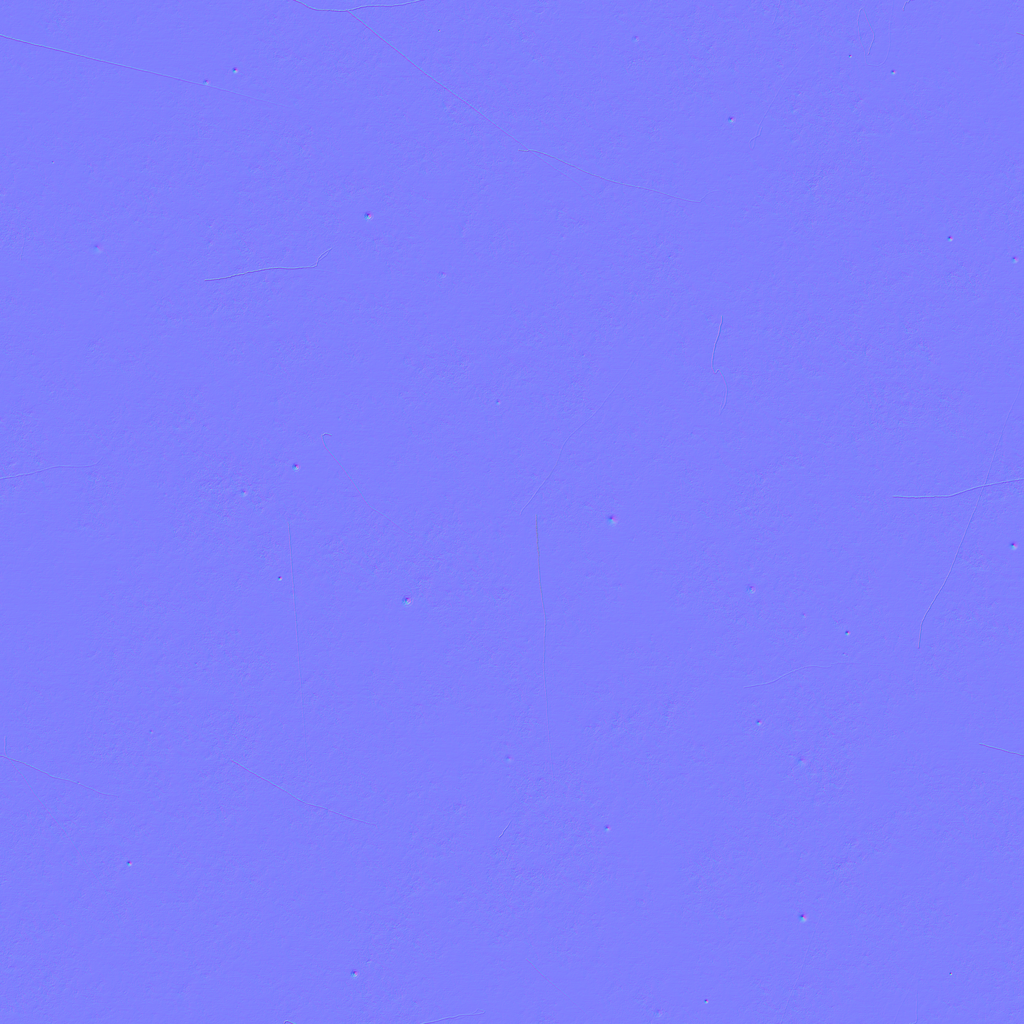
Texture map type: NormalDX